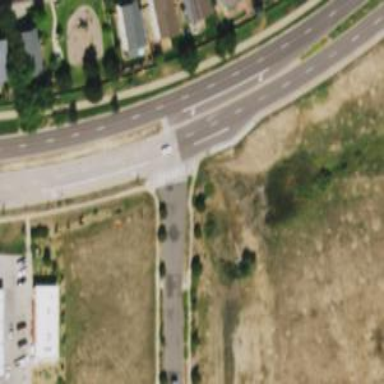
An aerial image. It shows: Marked road crossing.